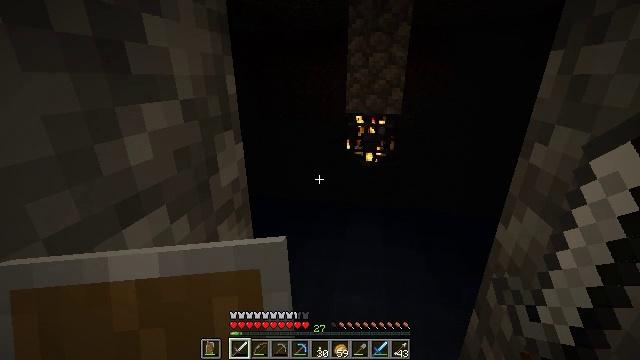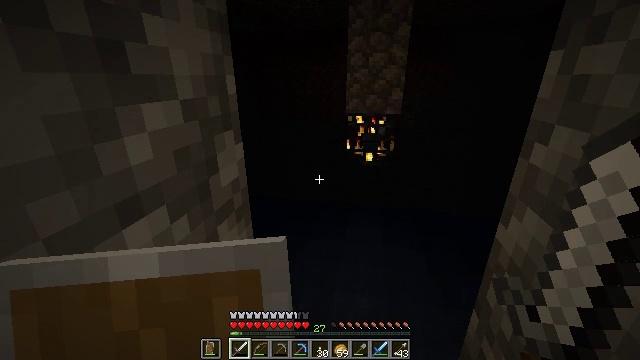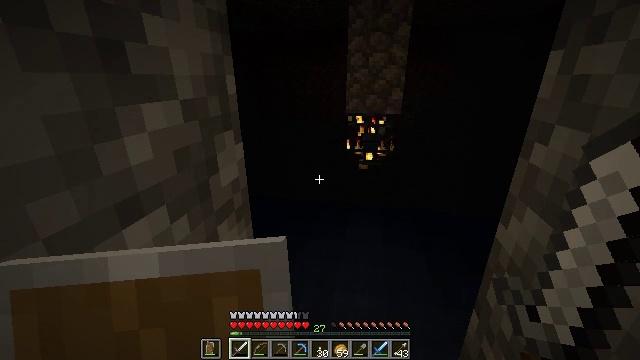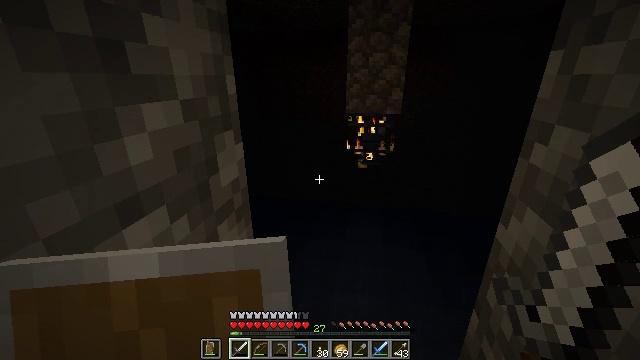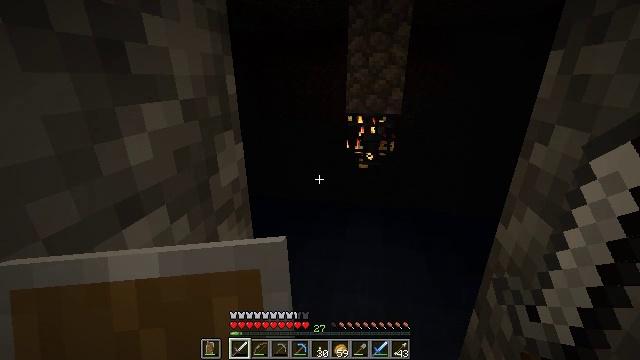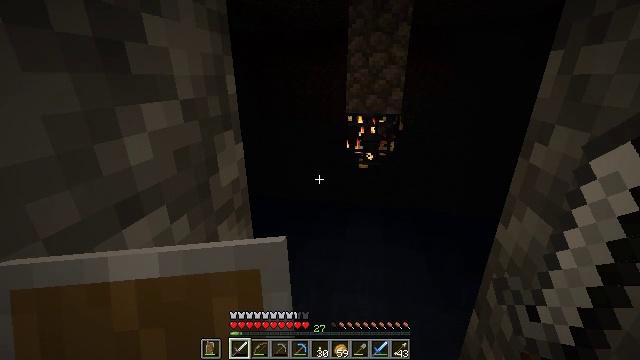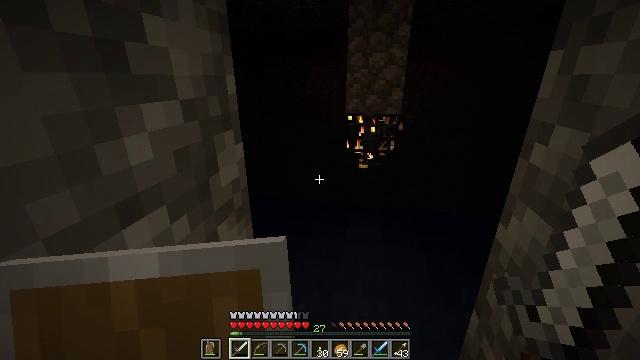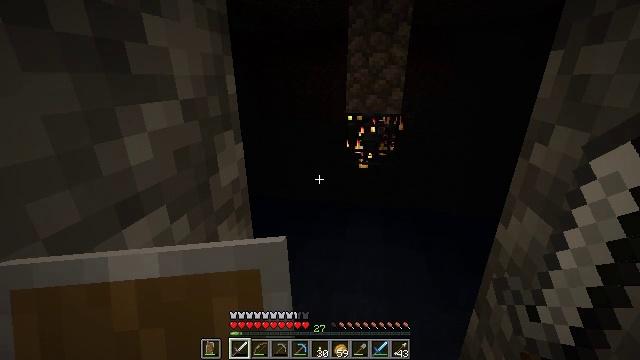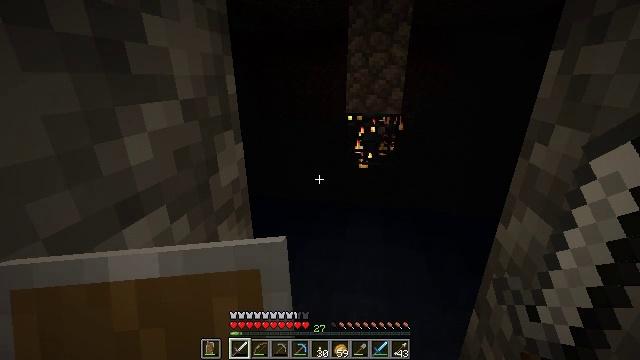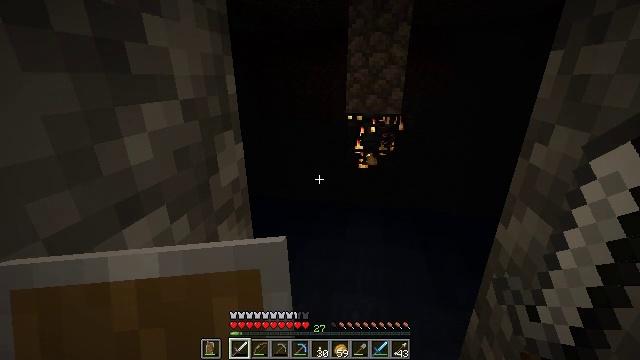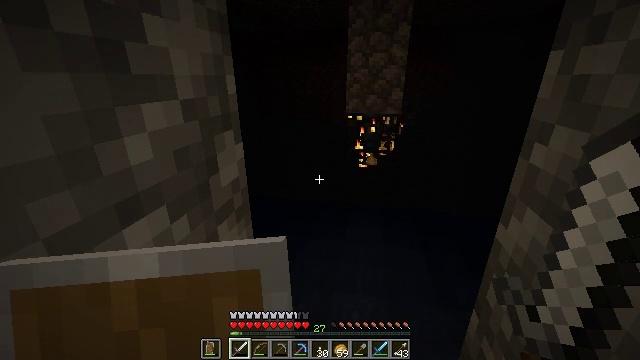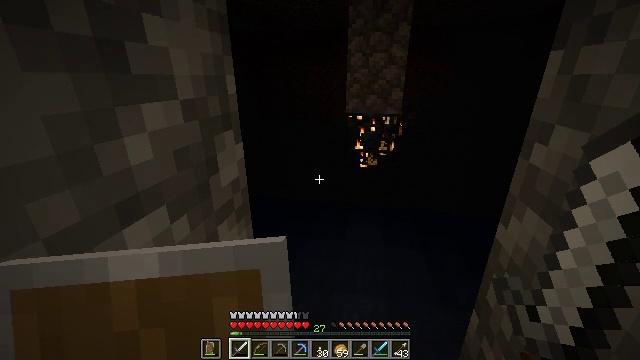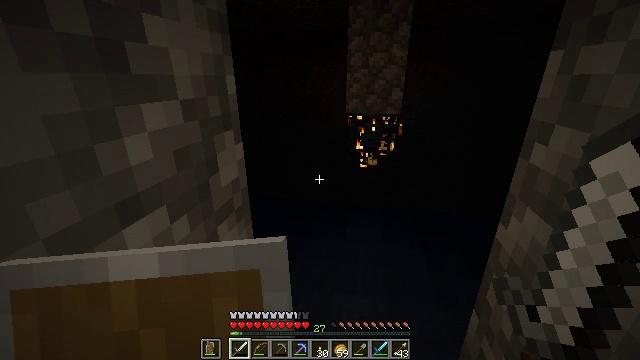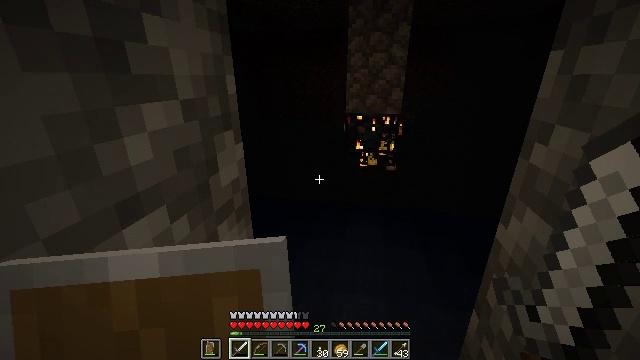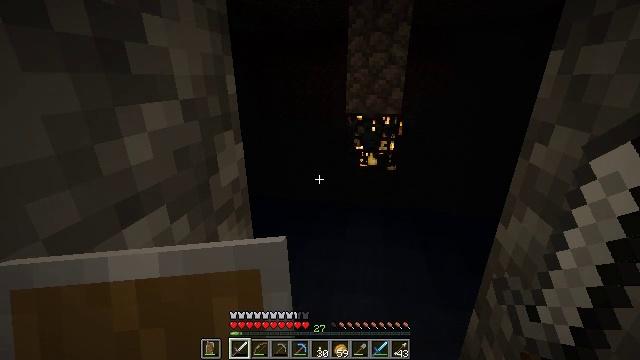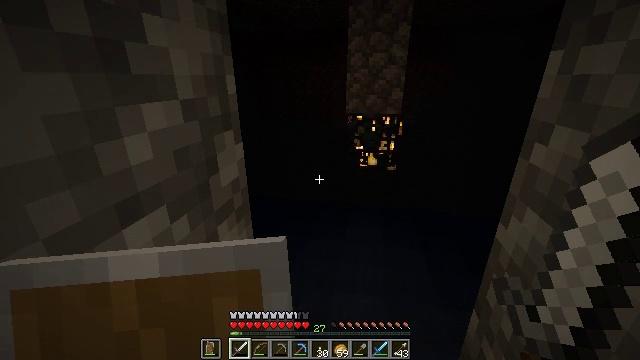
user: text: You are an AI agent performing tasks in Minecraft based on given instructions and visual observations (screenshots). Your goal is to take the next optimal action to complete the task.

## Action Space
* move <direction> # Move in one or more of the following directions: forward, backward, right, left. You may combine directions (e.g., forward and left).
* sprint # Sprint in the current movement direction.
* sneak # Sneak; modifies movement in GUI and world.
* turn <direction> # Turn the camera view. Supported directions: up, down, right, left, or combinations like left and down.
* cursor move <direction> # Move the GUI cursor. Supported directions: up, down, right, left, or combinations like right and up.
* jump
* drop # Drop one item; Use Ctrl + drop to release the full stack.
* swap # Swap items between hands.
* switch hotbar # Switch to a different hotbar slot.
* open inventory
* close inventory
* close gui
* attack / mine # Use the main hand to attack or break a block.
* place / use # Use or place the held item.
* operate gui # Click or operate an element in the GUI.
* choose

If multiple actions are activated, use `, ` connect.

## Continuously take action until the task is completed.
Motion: motion action
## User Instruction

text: Drop an iron sword.
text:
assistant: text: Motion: no_op
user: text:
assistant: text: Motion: no_op
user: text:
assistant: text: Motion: no_op
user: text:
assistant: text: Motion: no_op
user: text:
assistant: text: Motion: no_op
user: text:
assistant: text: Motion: no_op
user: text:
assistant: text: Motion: no_op
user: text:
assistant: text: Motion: no_op
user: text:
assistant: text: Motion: no_op
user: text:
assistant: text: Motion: no_op
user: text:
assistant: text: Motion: no_op
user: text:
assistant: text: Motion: no_op
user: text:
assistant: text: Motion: no_op
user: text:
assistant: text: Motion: no_op
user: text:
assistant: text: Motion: no_op
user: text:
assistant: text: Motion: no_op
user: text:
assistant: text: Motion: no_op
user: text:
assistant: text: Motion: no_op
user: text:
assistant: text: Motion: no_op
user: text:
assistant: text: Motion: no_op
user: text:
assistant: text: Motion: no_op
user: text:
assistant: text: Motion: no_op
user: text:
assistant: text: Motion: no_op
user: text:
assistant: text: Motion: no_op
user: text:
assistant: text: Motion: no_op
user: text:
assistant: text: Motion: no_op
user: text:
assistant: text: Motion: no_op
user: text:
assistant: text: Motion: no_op
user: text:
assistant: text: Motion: no_op
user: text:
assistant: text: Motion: no_op